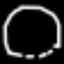
Label: octagon